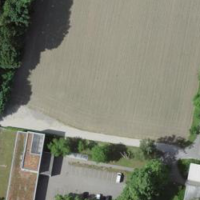
EUNIS habitat code: 55
Species observed at this site:
Prunus padus